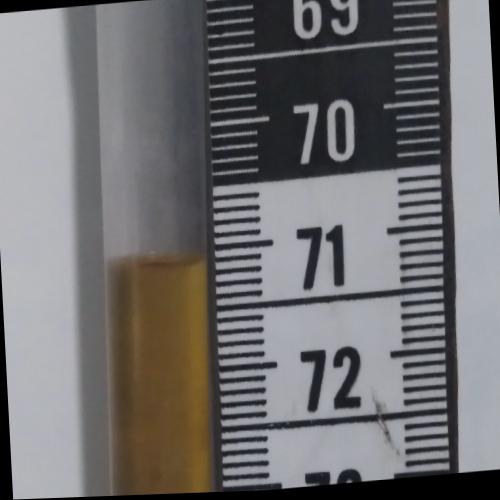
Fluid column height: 71.1 cm